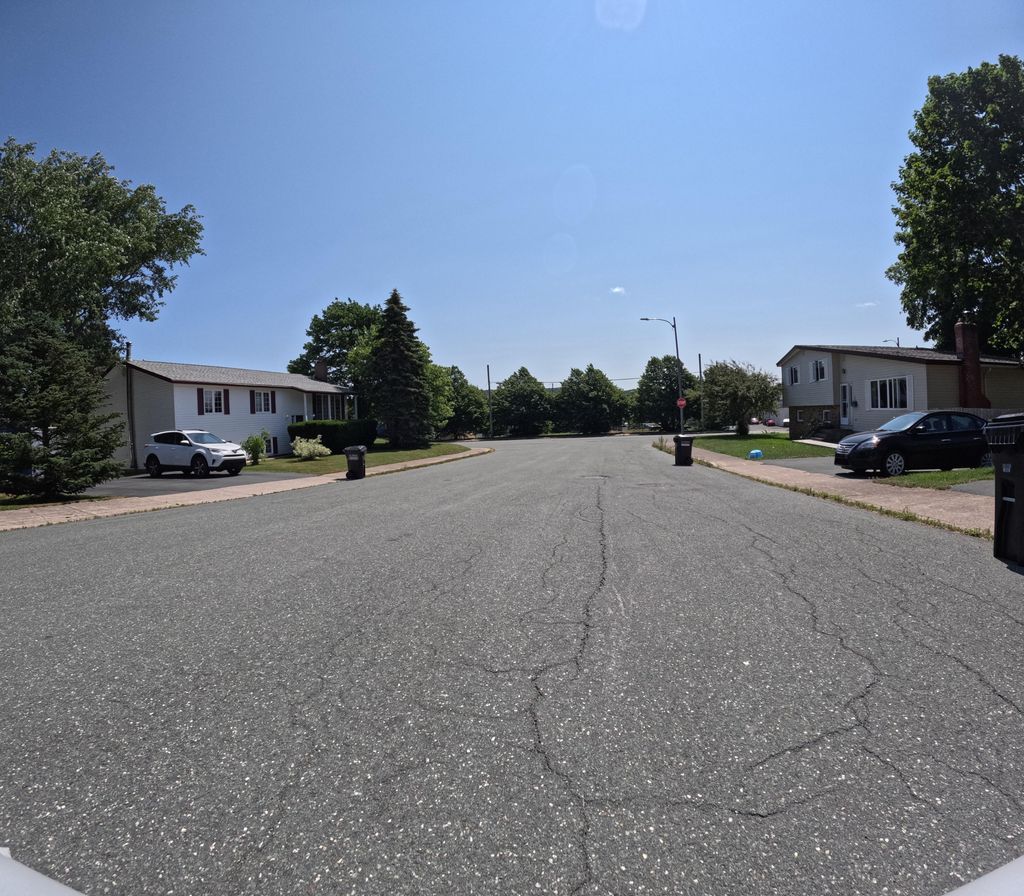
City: st_johns